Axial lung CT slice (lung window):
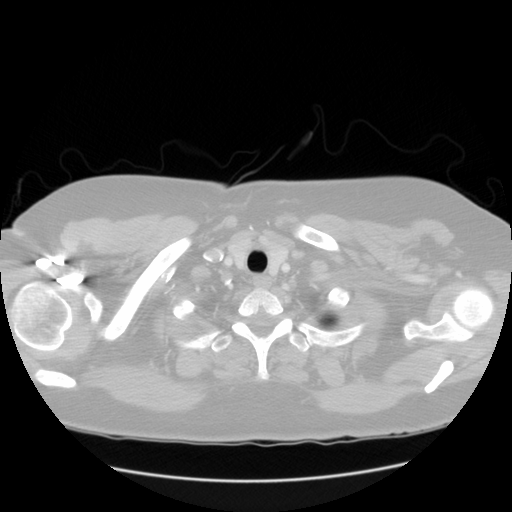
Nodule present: no